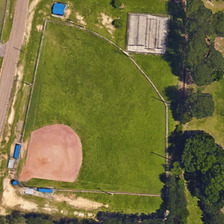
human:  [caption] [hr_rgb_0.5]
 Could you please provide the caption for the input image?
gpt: a baseball field is near many green trees .

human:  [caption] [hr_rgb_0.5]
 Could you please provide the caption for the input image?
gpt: a baseball field is near many green trees .

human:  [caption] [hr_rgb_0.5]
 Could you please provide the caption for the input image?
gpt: a baseball field is near many green trees .

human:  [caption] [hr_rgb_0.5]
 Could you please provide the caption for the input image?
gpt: a baseball field is near many green trees .

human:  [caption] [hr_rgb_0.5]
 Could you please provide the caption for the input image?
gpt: a baseball field is near many green trees .